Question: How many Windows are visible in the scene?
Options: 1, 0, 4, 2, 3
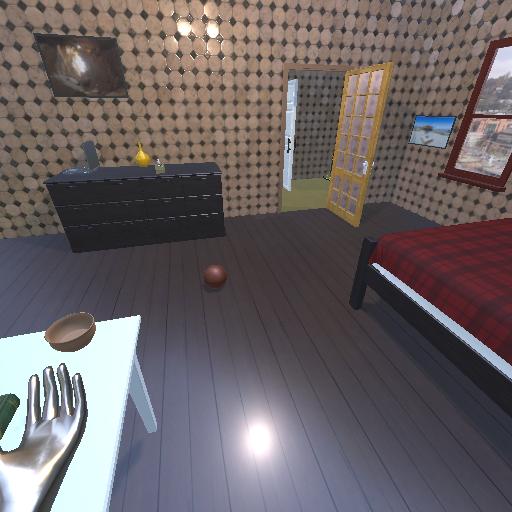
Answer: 1